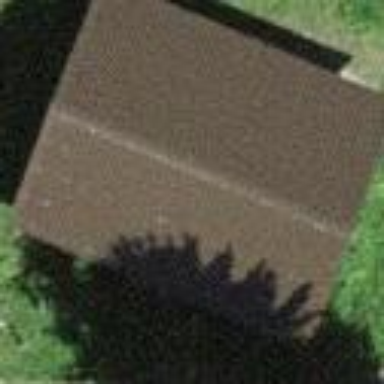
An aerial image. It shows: Building with gabled roof.